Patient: sex F, age 76
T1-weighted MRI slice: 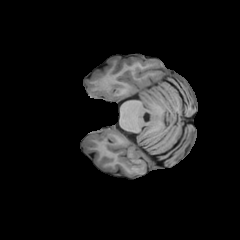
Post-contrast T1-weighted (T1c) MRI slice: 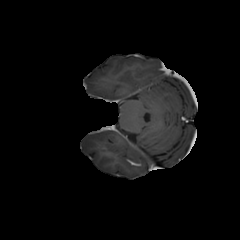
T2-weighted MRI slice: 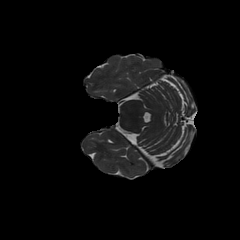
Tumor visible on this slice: no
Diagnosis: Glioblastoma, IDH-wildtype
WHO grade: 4